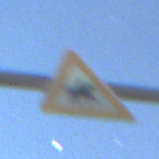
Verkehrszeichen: ReiterLinks
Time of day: Night
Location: Outdoor (Nature)
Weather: PartlyCloudy
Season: NotSpecified
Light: Natural